Question: This is a simplified version of my 2 tables:

I need to be able to fill in the missing values in based on the closest match of the adjacent measurement value to those values in for that measurement & type.
For example, in row 18, I need to look up the closest match of cell [4.3] to cells and (since those two are the only type A records), and return the adjacent of the closest match into cell . Or, in row 19, I need to look up the closest match of cell [2.3] in cells and return the adjacent into cell .
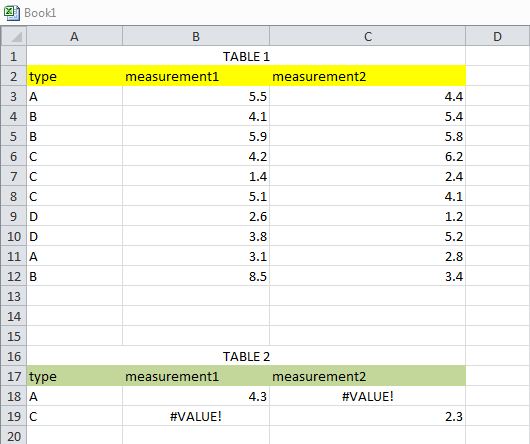
Answer: Ok, I don't know if it can be further simplified (there are some calculations made twice in the formula), but I came up with this for cell C18:
'''
=INDEX(C$3:C$12,MATCH(9^99,IF(IF($A$3:$A$12=$A18,ABS($B$3:$B$12-$B18))=MIN(IF($A$3:$A$12=$A18,ABS($B$3:$B$12-$B18))),C$3:C$12)))
'''
And this for cell B19:
'''
=INDEX(B$3:B$12,MATCH(9^99,IF(IF($A$3:$A$12=$A19,ABS($C$3:$C$12-$C19))=MIN(IF($A$3:$A$12=$A19,ABS($C$3:$C$12-$C19),999)),B$3:B$12)))
'''
---
As barryhoudini pointed out, there was a mistake in there which his formula corrected. I edited the above two formulas. Otherwise, as he correctly mentioned, you can use this formula for C18 as well:
'''
=LOOKUP(9^99,IF(IF($A$3:$A$12=$A18,ABS($B$3:$B$12-$B18))=MIN(IF($A$3:$A$12=$A18 ,ABS($B$3:$B$12-$B18))),C$3:C$12))
'''
---
Notes:
1. Those are array formulas and will work only with Ctrl+Shift+Enter instead of only Enter.
2. The formula will get the last match in the table, in this case for A with measurement1 of 4.3, it will return 2.8, in cases where there's the same difference.
Okay, for consistency, I came up with this one to always get the higher match in B19:
And used 'LOOKUP' instead of 'INDEX'/'MATCH' for a little shorter formula and also fixed the first column issue.
'''
=LOOKUP(9^99,IF(MAX(IF(ABS($C$3:$C$12-$C19)=MIN(IF($A$3:$A$12=$A19,ABS($C$3:$C$12-$C19),999)),C$3:C$12))=IF(IF($A$3:$A$12=$A19,ABS($C$3:$C$12-$C19))=MIN(IF($A$3:$A$12=$A19,ABS($C$3:$C$12-$C19),999)),C$3:C$12),IF(ABS($C$3:$C$12-$C19)=MIN(IF($A$3:$A$12=$A19,ABS($C$3:$C$12-$C19),999)),B$3:B$12)))
'''
And this one for C18:
'''
=LOOKUP(9^99,IF(MAX(IF(ABS($B$3:$B$12-$B18)=MIN(IF($A$3:$A$12=$A18,ABS($B$3:$B$12-$B18),999)),B$3:B$12))=IF(IF($A$3:$A$12=$A18,ABS($B$3:$B$12-$B18))=MIN(IF($A$3:$A$12=$A18,ABS($B$3:$B$12-$B18),999)),B$3:B$12),IF(ABS($B$3:$B$12-$B18)=MIN(IF($A$3:$A$12=$A18,ABS($B$3:$B$12-$B18),999)),C$3:C$12)))
'''
For the lower match, B19:
'''
=LOOKUP(9^99,IF(MIN(IF(ABS($C$3:$C$12-$C19)=MIN(IF($A$3:$A$12=$A19,ABS($C$3:$C$12-$C19),999)),C$3:C$12))=IF(IF($A$3:$A$12=$A19,ABS($C$3:$C$12-$C19))=MIN(IF($A$3:$A$12=$A19,ABS($C$3:$C$12-$C19),999)),C$3:C$12),IF(ABS($C$3:$C$12-$C19)=MIN(IF($A$3:$A$12=$A19,ABS($C$3:$C$12-$C19),999)),B$3:B$12)))
'''
And for C18:
'''
=LOOKUP(9^99,IF(MIN(IF(ABS($B$3:$B$12-$B18)=MIN(IF($A$3:$A$12=$A18,ABS($B$3:$B$12-$B18),999)),B$3:B$12))=IF(IF($A$3:$A$12=$A18,ABS($B$3:$B$12-$B18))=MIN(IF($A$3:$A$12=$A18,ABS($B$3:$B$12-$B18),999)),B$3:B$12),IF(ABS($B$3:$B$12-$B18)=MIN(IF($A$3:$A$12=$A18,ABS($B$3:$B$12-$B18),999)),C$3:C$12)))
'''
---
For two types:
'''
=LOOKUP(9^99,IF(MAX(IF(ABS($C$3:$C$12-$C19)=MIN(IF(($A$3:$A$12=$A19)*($D$3:$D$12=$D19),ABS($C$3:$C$12-$C19),999)),C$3:C$12))=IF(IF(($A$3:$A$12=$A19)*($D$3:$D$12=$D19),ABS($C$3:$C$12-$C19))=MIN(IF(($A$3:$A$12=$A19)*($D$3:$D$12=$D19),ABS($C$3:$C$12-$C19),999)),C$3:C$12),IF(ABS($C$3:$C$12-$C19)=MIN(IF(($A$3:$A$12=$A19)*($D$3:$D$12=$D19),ABS($C$3:$C$12-$C19),999)),B$3:B$12)))
'''
And this one for C18:
'''
=LOOKUP(9^99,IF(MAX(IF(ABS($B$3:$B$12-$B18)=MIN(IF(($A$3:$A$12=$A18)*($D$3:$D$12=$D18),ABS($B$3:$B$12-$B18),999)),B$3:B$12))=IF(IF(($A$3:$A$12=$A18)*($D$3:$D$12=$D18),ABS($B$3:$B$12-$B18))=MIN(IF(($A$3:$A$12=$A18)*($D$3:$D$12=$D18),ABS($B$3:$B$12-$B18),999)),B$3:B$12),IF(ABS($B$3:$B$12-$B18)=MIN(IF(($A$3:$A$12=$A18)*($D$3:$D$12=$D18),ABS($B$3:$B$12-$B18),999)),C$3:C$12)))
'''
For the lower match, B19:
'''
=LOOKUP(9^99,IF(MIN(IF(ABS($C$3:$C$12-$C19)=MIN(IF(($A$3:$A$12=$A19)*($D$3:$D$12=$D19),ABS($C$3:$C$12-$C19),999)),C$3:C$12))=IF(IF(($A$3:$A$12=$A19)*($D$3:$D$12=$D19),ABS($C$3:$C$12-$C19))=MIN(IF(($A$3:$A$12=$A19)*($D$3:$D$12=$D19),ABS($C$3:$C$12-$C19),999)),C$3:C$12),IF(ABS($C$3:$C$12-$C19)=MIN(IF(($A$3:$A$12=$A19)*($D$3:$D$12=$D19),ABS($C$3:$C$12-$C19),999)),B$3:B$12)))
'''
And for C18:
'''
=LOOKUP(9^99,IF(MIN(IF(ABS($B$3:$B$12-$B18)=MIN(IF(($A$3:$A$12=$A18)*($D$3:$D$12=$D18),ABS($B$3:$B$12-$B18),999)),B$3:B$12))=IF(IF(($A$3:$A$12=$A18)*($D$3:$D$12=$D18),ABS($B$3:$B$12-$B18))=MIN(IF(($A$3:$A$12=$A18)*($D$3:$D$12=$D18),ABS($B$3:$B$12-$B18),999)),B$3:B$12),IF(ABS($B$3:$B$12-$B18)=MIN(IF(($A$3:$A$12=$A18)*($D$3:$D$12=$D18),ABS($B$3:$B$12-$B18),999)),C$3:C$12)))
'''